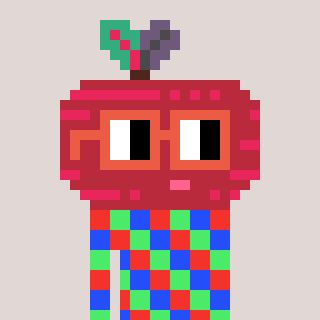
a pixel art character with square orange glasses, a beet-shaped head and a foggrey-colored body on a warm background